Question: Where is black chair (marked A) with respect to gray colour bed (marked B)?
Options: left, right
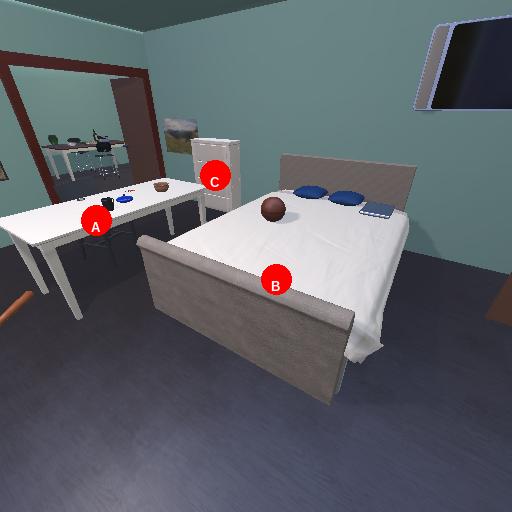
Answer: left